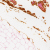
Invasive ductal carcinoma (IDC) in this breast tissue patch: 0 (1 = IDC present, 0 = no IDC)